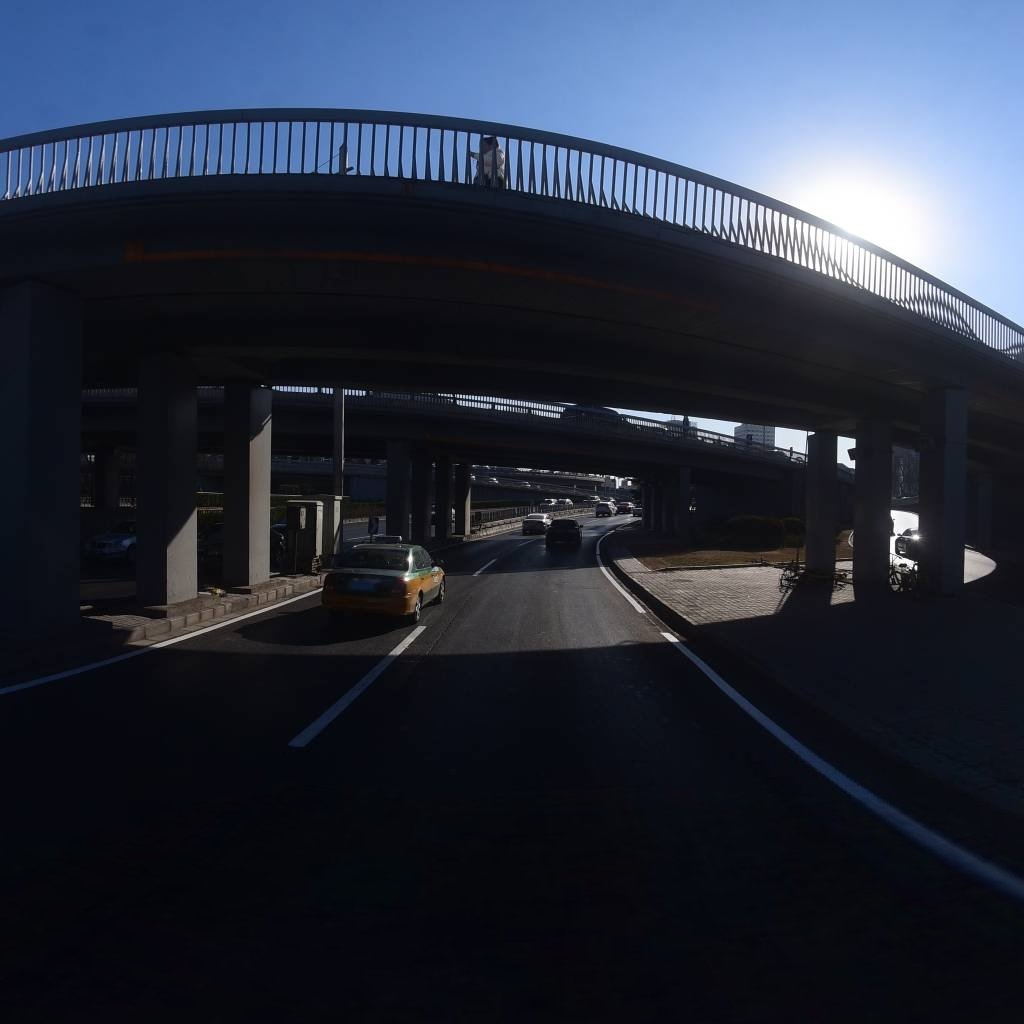
Region: Xicheng
Road damage annotations: longitudinal crack